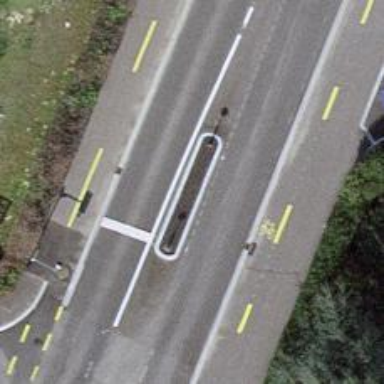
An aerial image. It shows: Unmarked crossing with pedestrian island.